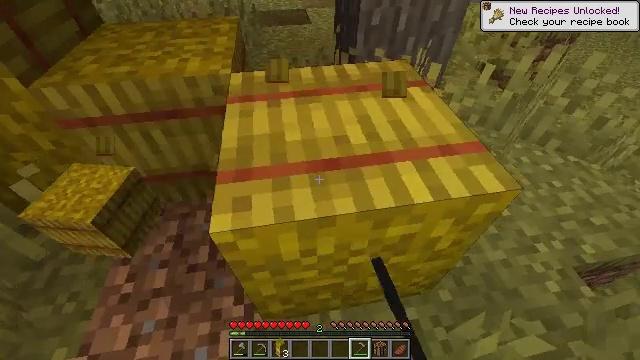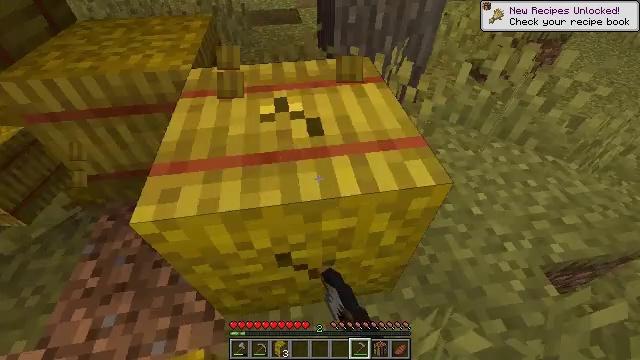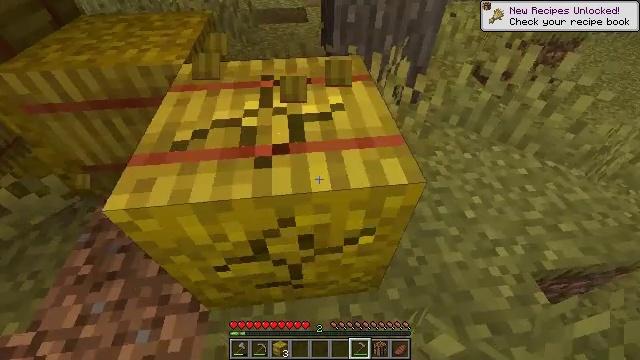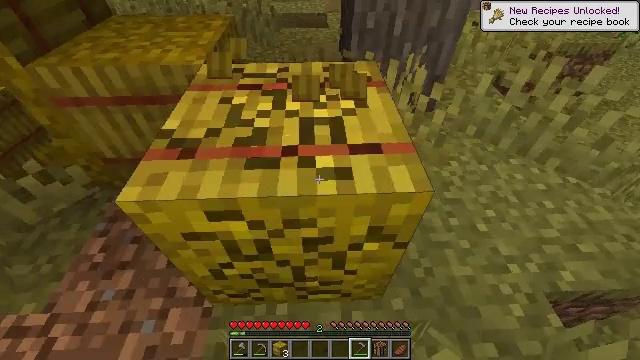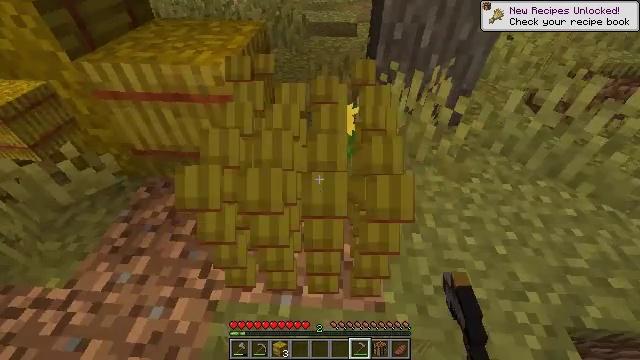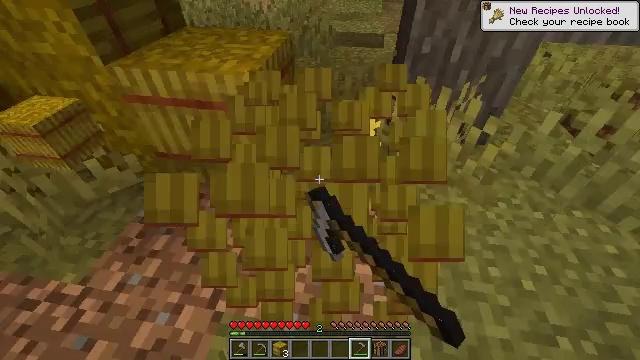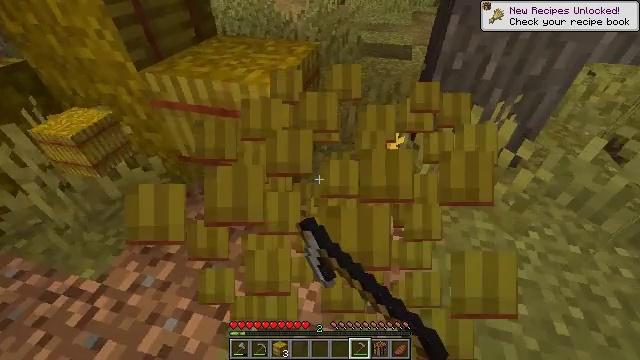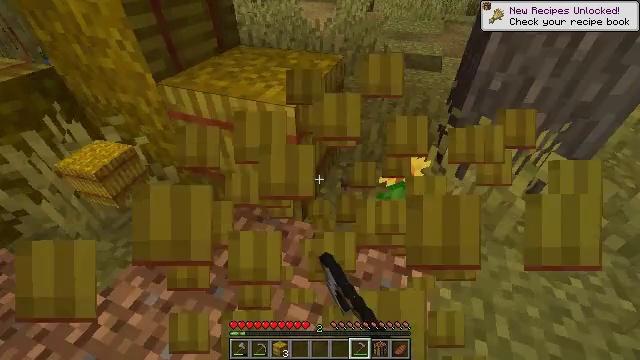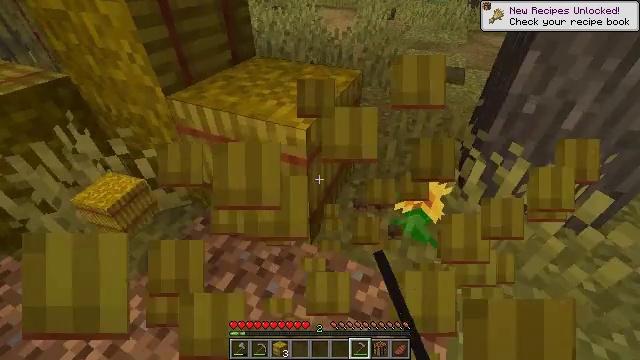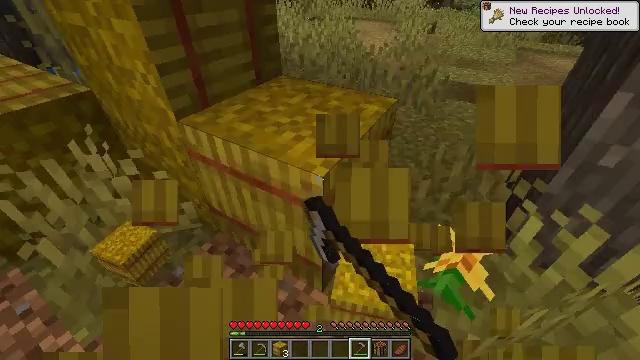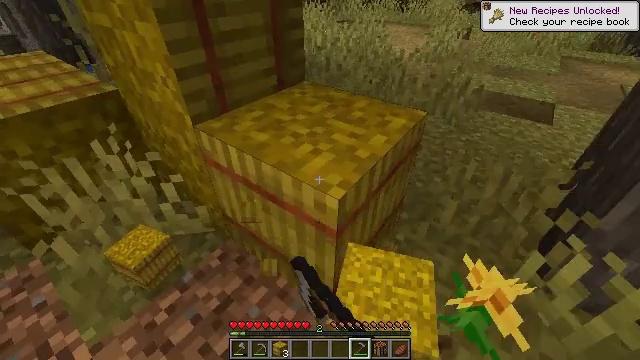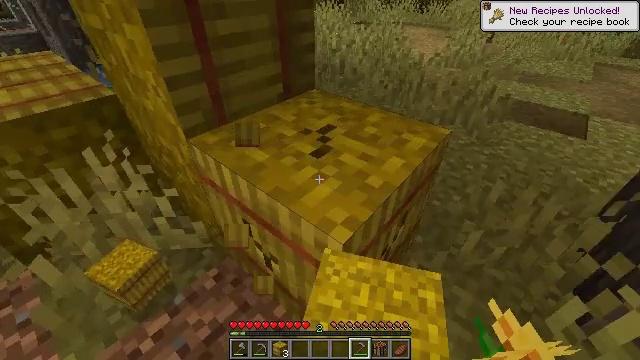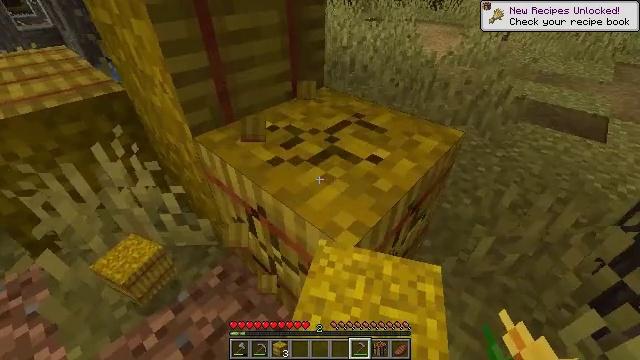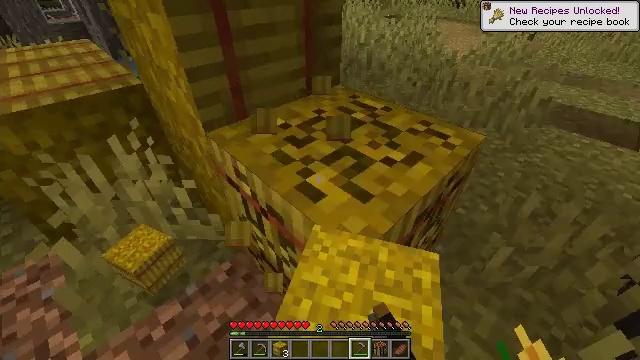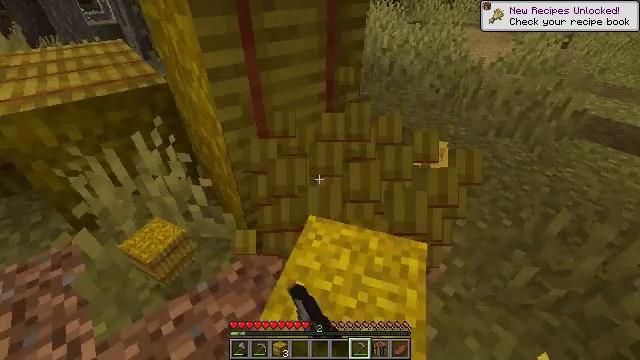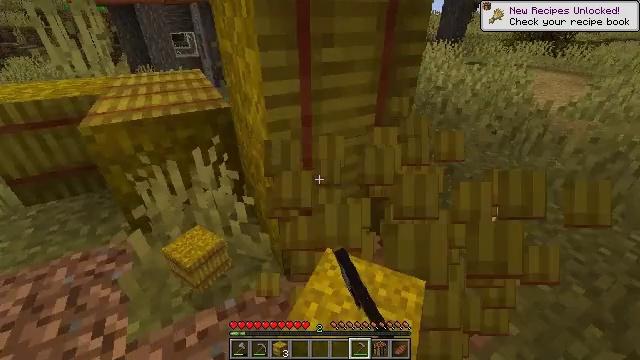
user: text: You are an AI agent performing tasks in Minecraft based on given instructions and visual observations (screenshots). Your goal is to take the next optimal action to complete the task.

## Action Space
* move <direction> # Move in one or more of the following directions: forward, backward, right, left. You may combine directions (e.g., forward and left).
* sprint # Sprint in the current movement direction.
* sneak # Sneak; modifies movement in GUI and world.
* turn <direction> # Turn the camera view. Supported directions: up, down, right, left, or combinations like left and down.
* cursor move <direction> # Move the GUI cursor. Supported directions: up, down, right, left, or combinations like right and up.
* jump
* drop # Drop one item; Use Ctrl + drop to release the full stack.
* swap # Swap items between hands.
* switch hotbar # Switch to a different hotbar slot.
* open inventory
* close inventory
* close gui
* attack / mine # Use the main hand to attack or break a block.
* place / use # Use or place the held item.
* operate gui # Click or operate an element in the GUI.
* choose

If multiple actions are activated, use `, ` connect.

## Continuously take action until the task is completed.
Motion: motion action
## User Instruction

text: Collect a hay block for crafting.
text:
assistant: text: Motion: attack / mine
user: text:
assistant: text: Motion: turn left, attack / mine
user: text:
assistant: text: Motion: turn left, attack / mine
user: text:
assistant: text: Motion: turn left and up, attack / mine
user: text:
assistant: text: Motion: move forward, turn left and up, attack / mine
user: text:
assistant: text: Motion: move forward, turn left and up, attack / mine
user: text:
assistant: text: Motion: move forward, turn left, attack / mine
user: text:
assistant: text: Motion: move forward, turn left and up, attack / mine
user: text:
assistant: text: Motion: move forward, turn left and up, attack / mine
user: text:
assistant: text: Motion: move forward, turn left, attack / mine
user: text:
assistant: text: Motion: turn left, attack / mine
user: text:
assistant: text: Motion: turn left, attack / mine
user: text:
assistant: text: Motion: turn left, attack / mine
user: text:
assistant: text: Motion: turn left, attack / mine
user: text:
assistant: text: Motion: turn left and up, attack / mine
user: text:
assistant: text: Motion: move forward, turn left and up, attack / mine
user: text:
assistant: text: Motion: move forward, turn left and up, attack / mine
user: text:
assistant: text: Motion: move forward, turn left and up, attack / mine
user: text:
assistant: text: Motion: turn left and up, attack / mine
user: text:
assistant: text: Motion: attack / mine
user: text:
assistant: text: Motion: attack / mine
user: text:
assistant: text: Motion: attack / mine
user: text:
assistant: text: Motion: turn down, attack / mine
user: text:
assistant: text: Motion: turn down, attack / mine
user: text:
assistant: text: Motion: move right, turn left and down, attack / mine
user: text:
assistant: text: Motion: move right, turn left and down, attack / mine
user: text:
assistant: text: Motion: move right, turn left and down, attack / mine
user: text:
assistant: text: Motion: move right, turn left, attack / mine
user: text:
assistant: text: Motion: turn left, attack / mine
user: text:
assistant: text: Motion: turn left and down, attack / mine